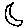
Label: moon